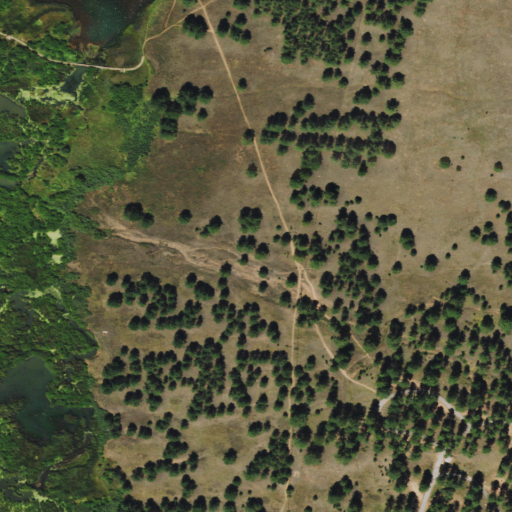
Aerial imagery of valley in Colorado named Johns Gulch containing evergreen forest, woody wetlands, shrub, grassland, and open water